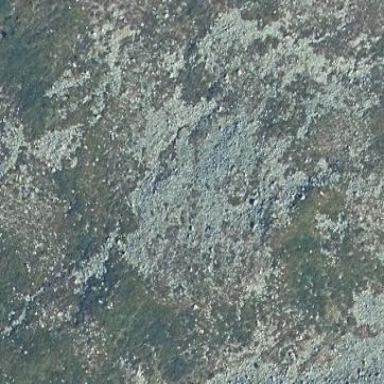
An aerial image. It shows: Scree landscape.